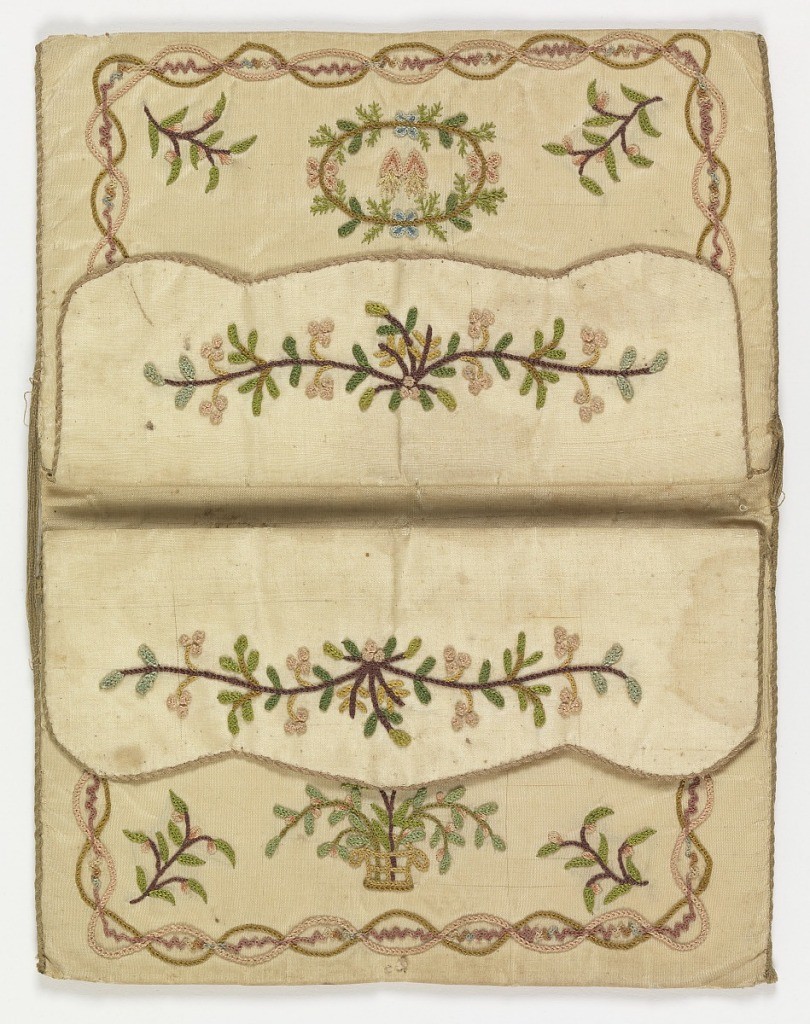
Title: Purse
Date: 18th century
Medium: silk Technique: embroidered in chain stitch
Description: White silk embroidered in chain stitch in designs of birds, flowers, and flaming hearts within borders.